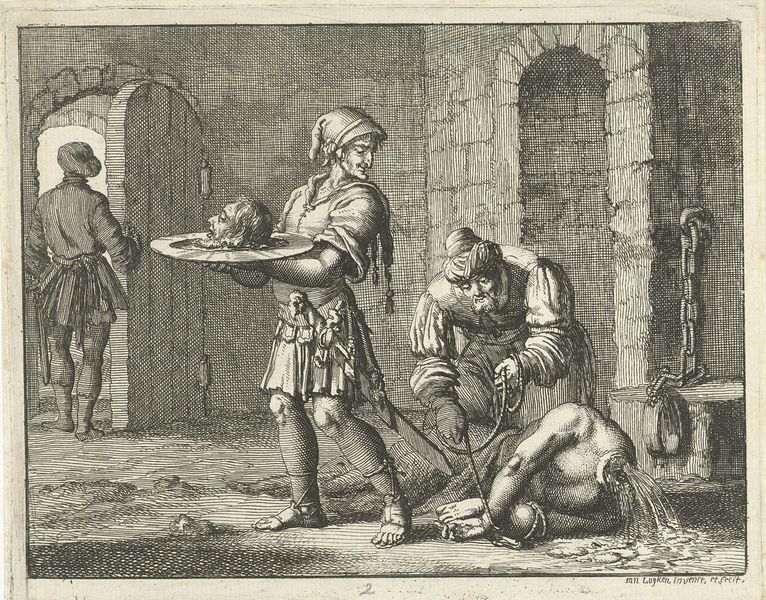
Titel: Onthoofding van Johannes de Doper
Künstler: Jan Luyken
Standort: Amsterdam
Institution: Rijksmuseum
Schlagwörter: kopf, mann, grau, hut, männer, tür, zeichnung, alt, mütze, enthauptung, geköpft, herodes, hinrichtung, johannes, köpfen, schale, tablett, teller, tod, toter, hals, kette, durchgang, sandalen, tor, blut, tablet, seil, druck, radierung, schwert, ketten, strafe, bleistift, gefängnis, kerker, silberteller, sklave, ausgang, gefangener, turban, araber, fessel, folter, osmane, mütz, geköpfter, muselmane, johannesschale, johannes der teufer, emütze